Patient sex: M
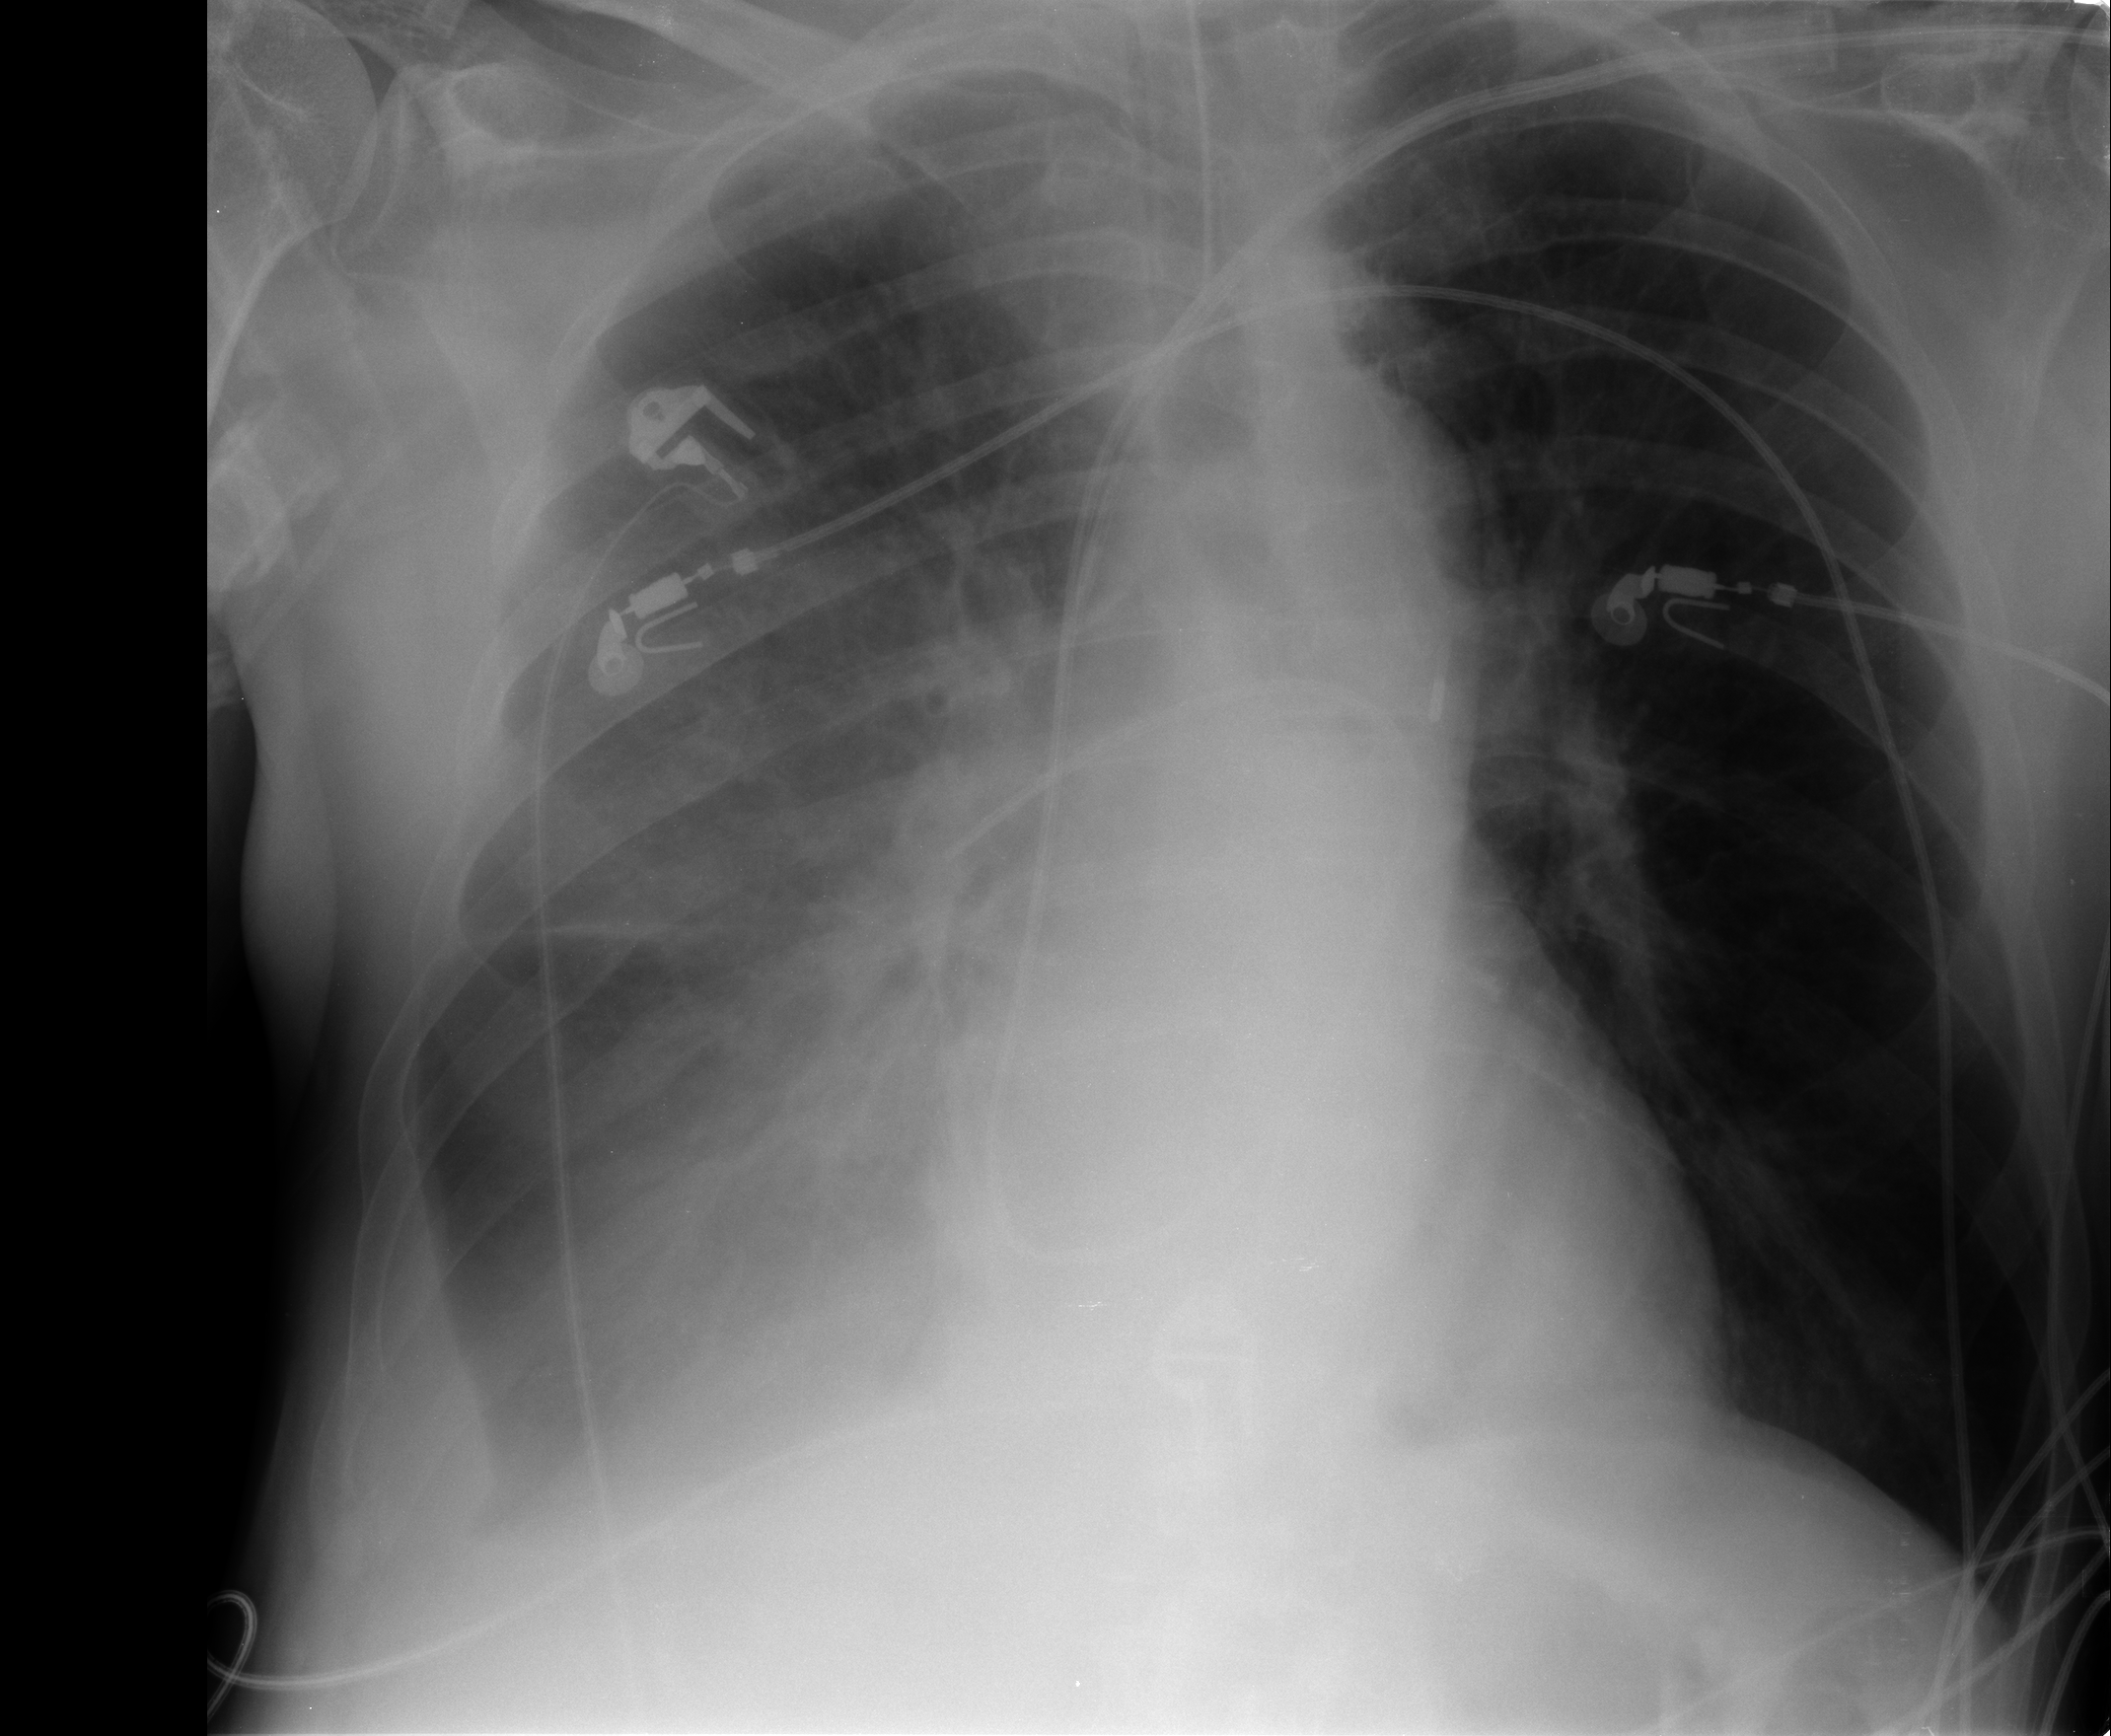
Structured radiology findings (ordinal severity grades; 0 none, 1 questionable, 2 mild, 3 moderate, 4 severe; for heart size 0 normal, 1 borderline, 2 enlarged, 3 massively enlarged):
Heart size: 0
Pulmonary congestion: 0
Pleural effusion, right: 3
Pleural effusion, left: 0
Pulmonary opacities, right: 0
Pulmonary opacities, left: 0
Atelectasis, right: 2
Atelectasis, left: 0